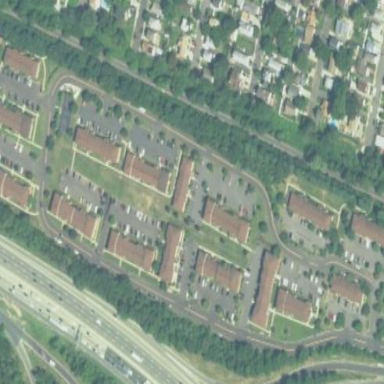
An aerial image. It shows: Residential area with apartments.